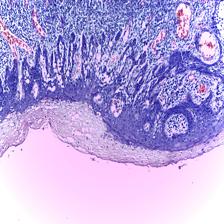
Diagnosis: Normal